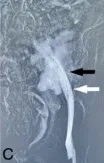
(C) Extravasation at the site of external iliac vein stenosis (black arrow) following post dilatation of the Venovo stent (white arrow).
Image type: radiology (ct)